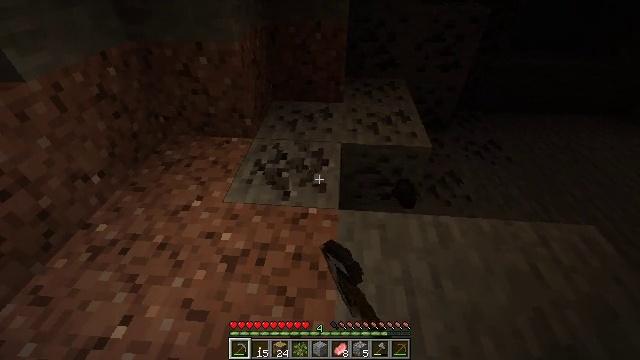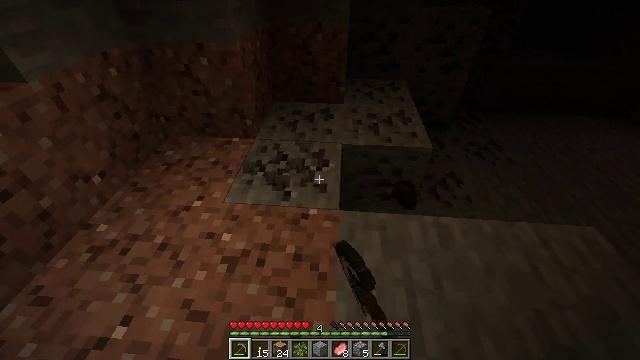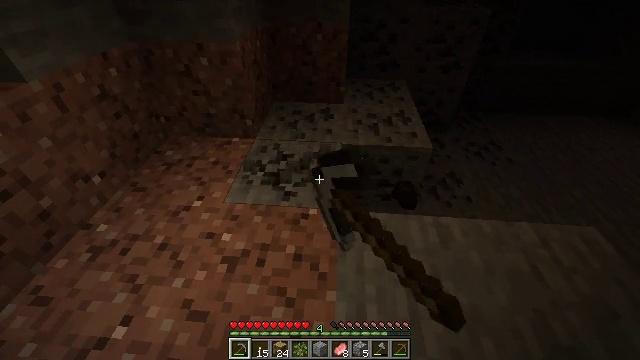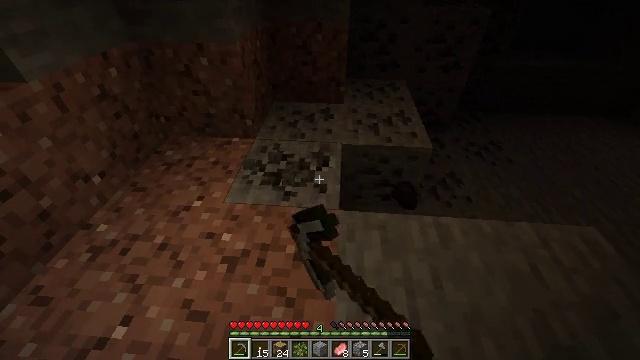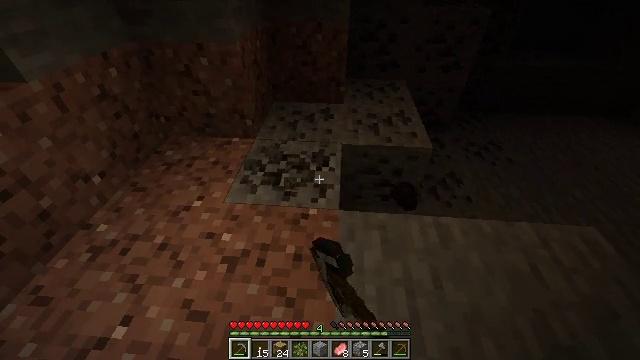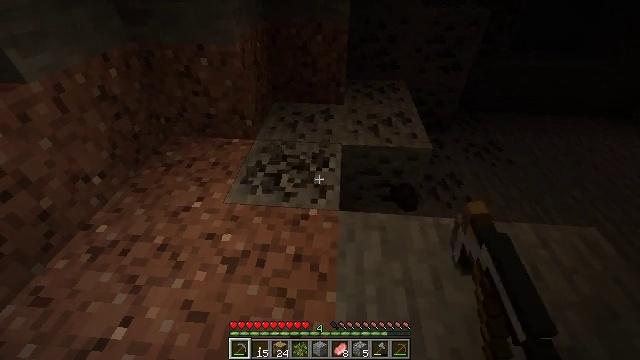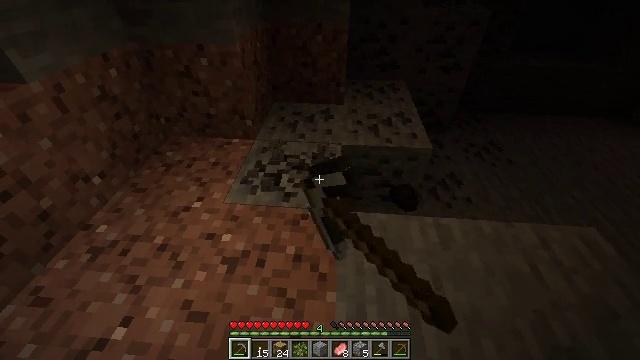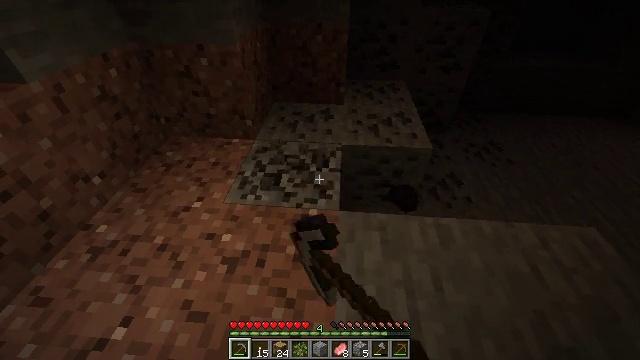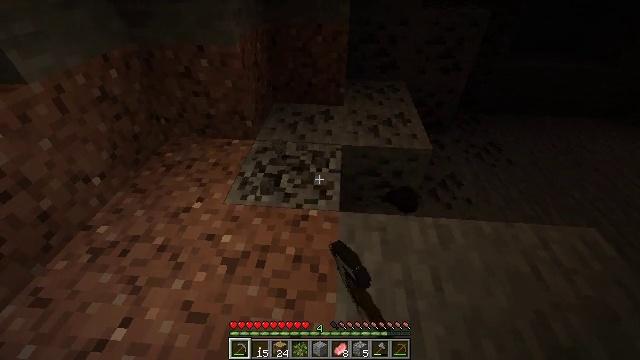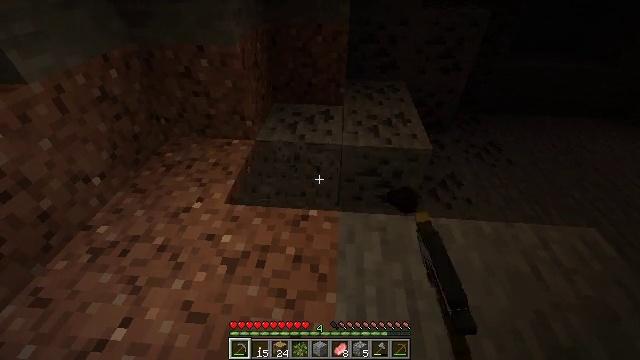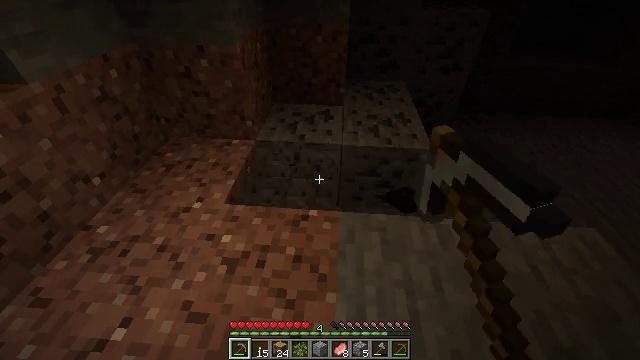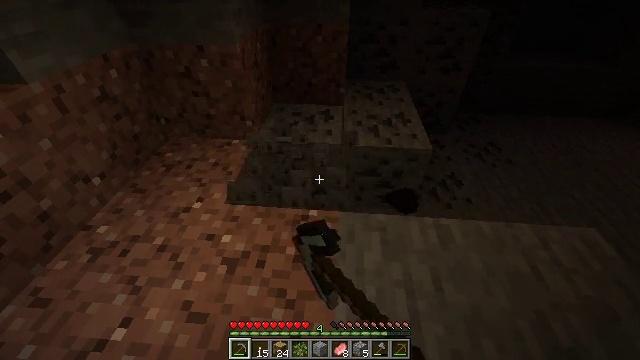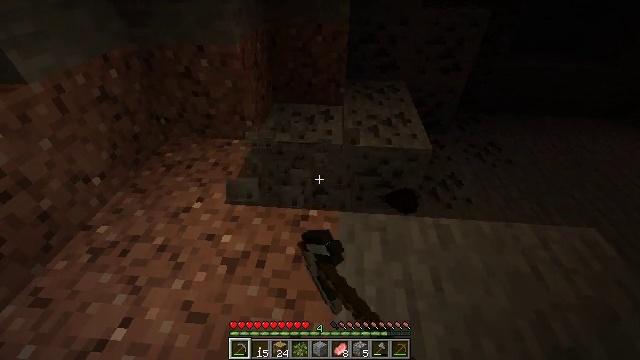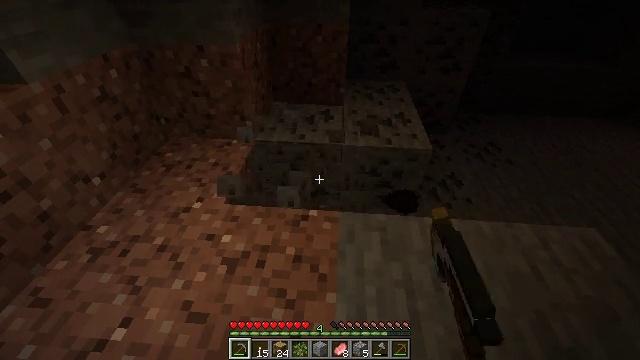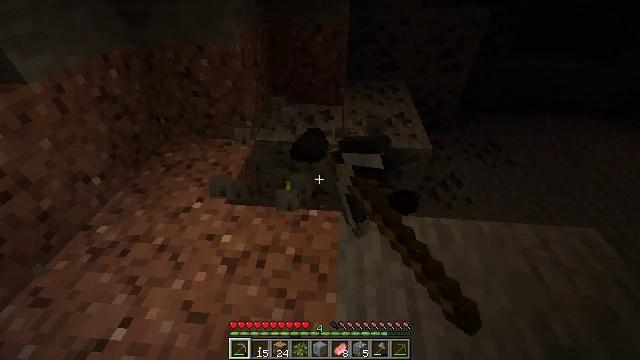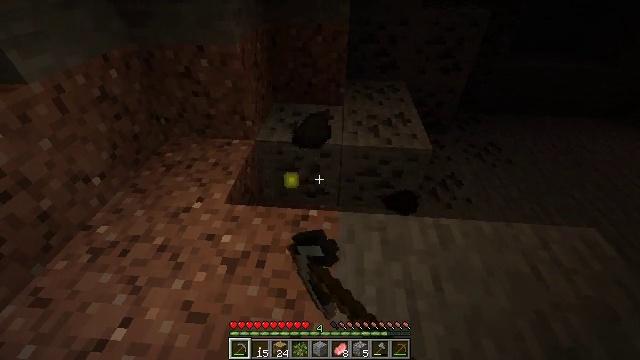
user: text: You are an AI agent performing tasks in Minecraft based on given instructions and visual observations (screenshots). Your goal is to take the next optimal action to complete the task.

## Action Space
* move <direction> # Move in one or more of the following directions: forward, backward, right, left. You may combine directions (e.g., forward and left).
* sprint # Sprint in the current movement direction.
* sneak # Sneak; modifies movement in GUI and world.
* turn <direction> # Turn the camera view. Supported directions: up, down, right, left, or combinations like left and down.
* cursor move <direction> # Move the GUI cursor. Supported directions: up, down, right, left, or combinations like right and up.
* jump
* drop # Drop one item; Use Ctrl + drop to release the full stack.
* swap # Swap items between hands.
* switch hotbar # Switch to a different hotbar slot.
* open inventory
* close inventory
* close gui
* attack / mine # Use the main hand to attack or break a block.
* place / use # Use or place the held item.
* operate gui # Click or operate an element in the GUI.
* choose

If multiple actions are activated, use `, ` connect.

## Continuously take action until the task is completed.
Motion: motion action
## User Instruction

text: Break the coal ore to collect coal.
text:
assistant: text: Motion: attack / mine
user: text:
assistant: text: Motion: attack / mine
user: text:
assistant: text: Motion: attack / mine
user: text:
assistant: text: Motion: attack / mine
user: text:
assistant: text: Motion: attack / mine
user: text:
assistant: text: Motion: attack / mine
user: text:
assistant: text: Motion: attack / mine
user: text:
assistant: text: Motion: attack / mine
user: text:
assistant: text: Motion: attack / mine
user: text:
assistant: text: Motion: attack / mine
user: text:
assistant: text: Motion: attack / mine
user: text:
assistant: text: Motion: attack / mine
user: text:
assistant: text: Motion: attack / mine
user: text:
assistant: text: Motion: attack / mine
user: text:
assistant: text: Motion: attack / mine
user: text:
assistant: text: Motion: attack / mine
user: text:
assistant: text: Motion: attack / mine
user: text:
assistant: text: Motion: attack / mine
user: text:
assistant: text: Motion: attack / mine
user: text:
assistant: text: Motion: turn up, attack / mine
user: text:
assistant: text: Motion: turn up, attack / mine
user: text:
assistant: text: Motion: attack / mine
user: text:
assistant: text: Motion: attack / mine
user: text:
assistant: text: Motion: attack / mine
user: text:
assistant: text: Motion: attack / mine
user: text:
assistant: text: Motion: attack / mine
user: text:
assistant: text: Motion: attack / mine
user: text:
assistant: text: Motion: attack / mine
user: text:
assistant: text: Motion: attack / mine
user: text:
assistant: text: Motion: attack / mine